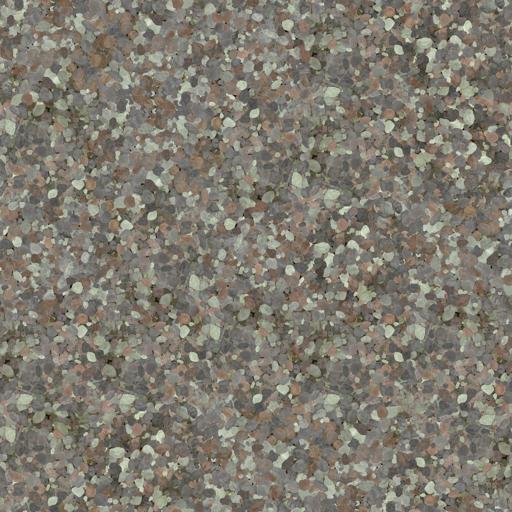
Tags: dirt dirty gravel grey ground pebbles stone